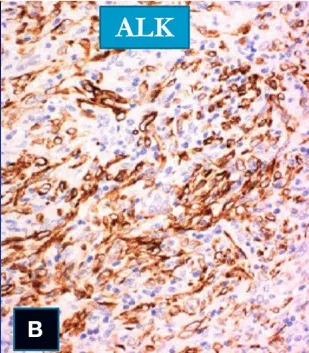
Showing positivity for the ALK stain. (original magnification x10).
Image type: pathology (immunostaining)